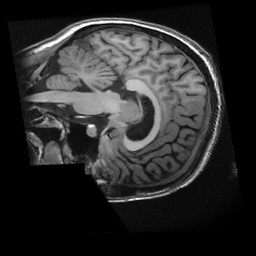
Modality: T1w
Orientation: sagittal
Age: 24
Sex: female
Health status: healthy
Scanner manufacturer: ge
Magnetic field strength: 3 T
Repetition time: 0.008328 s
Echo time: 0.003104 s